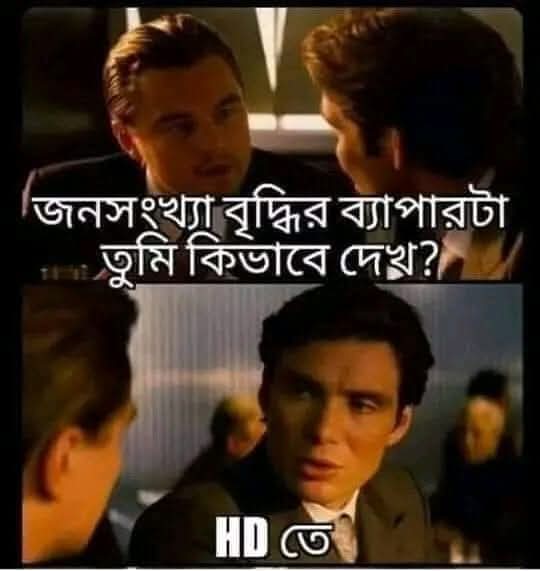
Text: জনসংখ্যা বৃদ্ধির ব্যাপারটা তুমি কিভাবে দেখ?
HD তে
Label: Non Hate